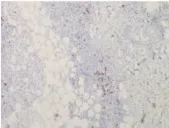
CD20 (minority.
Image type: pathology (immunostaining)